Question:
The black is JFrame content and the red one is JPanel's.
This happens a lot when resizing the JFrame. A little less, when resizing the frame from upper left corner, but still happens.
The panel is not able to keep up with the frame change.
Why, is it "fixable" ?
Thanks
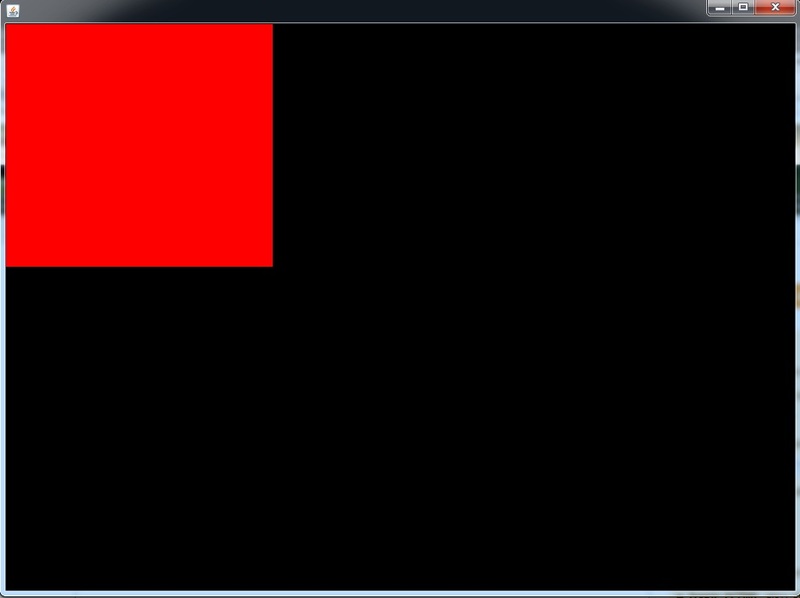
Answer: The following lines provide the desired behavior on a JFrame:
'''
public class MyFrame extends JFrame {
public static void main(String[] args) {
SwingUtilities.invokeLater(new Runnable() {
@Override
public void run() {
new MyFrame().setVisible(true);
}
});
}
public MyFrame() {
setDefaultCloseOperation(EXIT_ON_CLOSE);
setBackground(Color.black);
JPanel panel = new JPanel();
panel.setBackground(Color.red);
getContentPane().add(panel);
pack();
}
}
'''